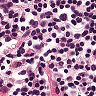
Metastatic tissue present: no